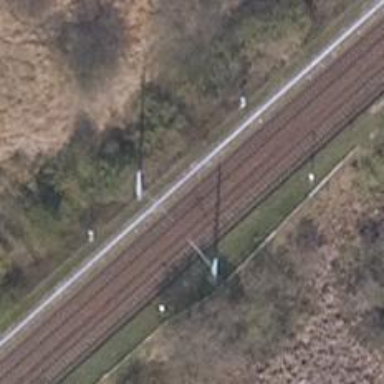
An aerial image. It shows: Railway milestone with catenary mast.